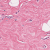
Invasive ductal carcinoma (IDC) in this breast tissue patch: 0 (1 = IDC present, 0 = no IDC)